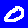
Digit: 0